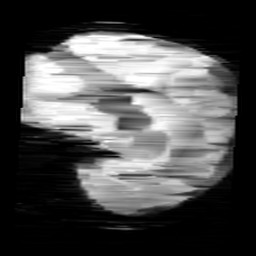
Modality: minIP
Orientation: sagittal
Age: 10
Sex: female
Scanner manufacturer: siemens
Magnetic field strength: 3 T
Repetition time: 0.027 s
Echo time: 0.02 s